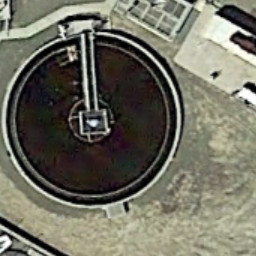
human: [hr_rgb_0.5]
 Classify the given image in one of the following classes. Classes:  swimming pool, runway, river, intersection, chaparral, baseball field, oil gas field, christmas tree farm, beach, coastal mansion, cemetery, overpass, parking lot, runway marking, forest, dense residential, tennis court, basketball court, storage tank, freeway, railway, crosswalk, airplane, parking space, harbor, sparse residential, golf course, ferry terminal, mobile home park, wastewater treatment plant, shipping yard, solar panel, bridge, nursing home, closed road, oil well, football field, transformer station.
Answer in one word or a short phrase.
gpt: wastewater treatment plant